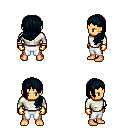
a pixel art fantasy rpg character, male body template, human, tanned skin, white long-sleeve shirt, white pants, raven left-swept hairstyle, gold gloves, four views (front, back, left, right), 2x2 character sprite sheet, small pixel art, hard edges, no anti-aliasing